Question: I am trying to interogate the values of the ICatalogObject object using VBScript. When I look at a COM+ object's properties in COM Services Explorer, I can see properies such as 'Name', 'Description', 'DLL', etc as depicted below). I am assuming (perhaps incorreclty so) that these are exposed via the Value property collection as named properties. My problem is that I am struggling finding a list of what the actual names of these named properties are. You cannot call Value without specifying a property name -- and I am yet to find a concise list of named properties. I have tried to use the names referenced on the captions on the screenshot, but to no avail. Is there a list somewhere of these Named Values, or can I retrieve a collection of Value Names somehow?
I have been able to deterime that the following return values: Deleteable, Description
sample code:
'''
Dim appName
appName = WScript.Arguments.Item(0)
Dim catalog, apps, app
Set catalog = CreateObject("COMAdmin.COMAdminCatalog")
Set apps = catalog.GetCollection("Applications")
apps.Populate
For each app in apps
if app.Name = appName then
if app.Value("DLL") = "C: emp\MyDll.dll" then
'code to do something -- however I don't know what the named property
'that contains the DLL file location is called.
end if
end if
Next
'''
Image of some of the properties I want -- ie: DLL

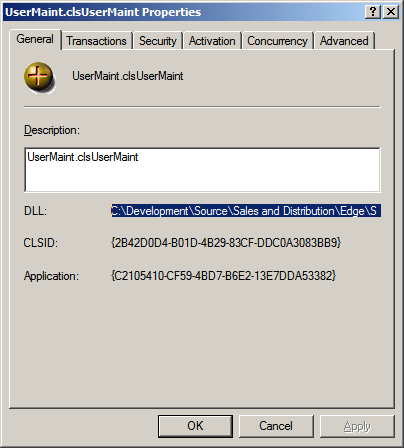
Answer: I agree -- it's hard to find the documentation. The property you are interested in (DLL) is on the component level and not on the application level. You can find the list of properties for the components <URL> you can find an example for retrieving the components.
A sample would look something like:
'''
Dim appName
appName = WScript.Arguments.Item(0)
Dim catalog, apps, app
Set catalog = CreateObject("COMAdmin.COMAdminCatalog")
Set apps = catalog.GetCollection("Applications")
apps.Populate
For each app in apps
if app.Name = appName then
WScript.Echo "Processing Application " & app.Name
Dim Components
Set Components = apps.GetCollection("Components", app.Key)
Components.Populate
Dim CompObject
For Each CompObject in Components
Wscript.echo " Component " & CompObject.Name & " is in DLL " & CompObject.Value("DLL")
Next
end if
Next
'''